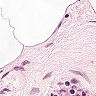
Metastatic tissue present: no